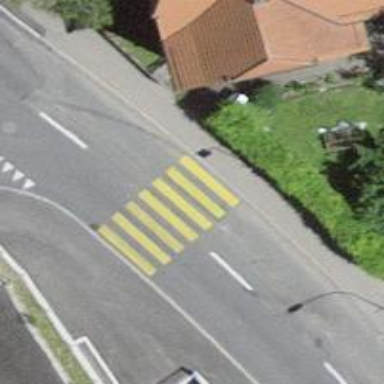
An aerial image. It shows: Zebra crossing on the road.